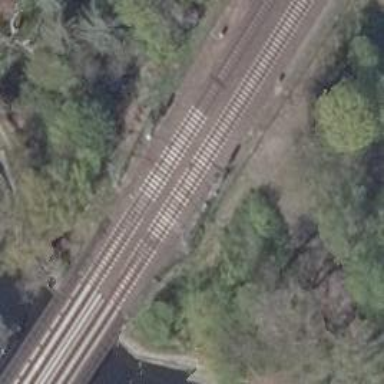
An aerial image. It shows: Railway signal.